Question: I am sorry about the title of this post, but I've no idea how to describe my problem.
So, I've got the following really simple code:
'''
dynamic obj = new myClass(); // In my case it is a COM object
int FileCount = 0;
FileCount = obj.SomeMethod();
'''
But at runtime I get something like this:

Whats going on there? Why isn't 'Filecount = 0'? Why is it null?
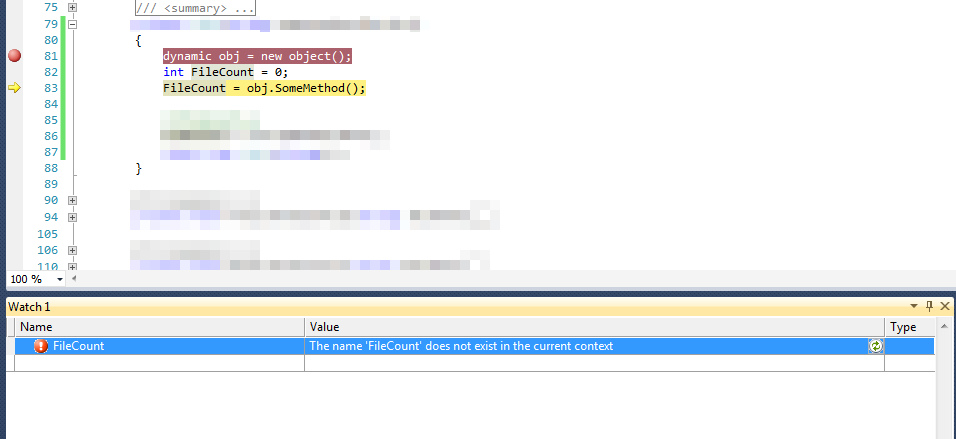
Answer: Are you in Release build?. If FileCount is not used somewhere else the variable might be optimized out by the compiler. Try doing that in Debug build. Also this can be caused by pdb files mismatch. Clean all your output dirs and recompile the application.